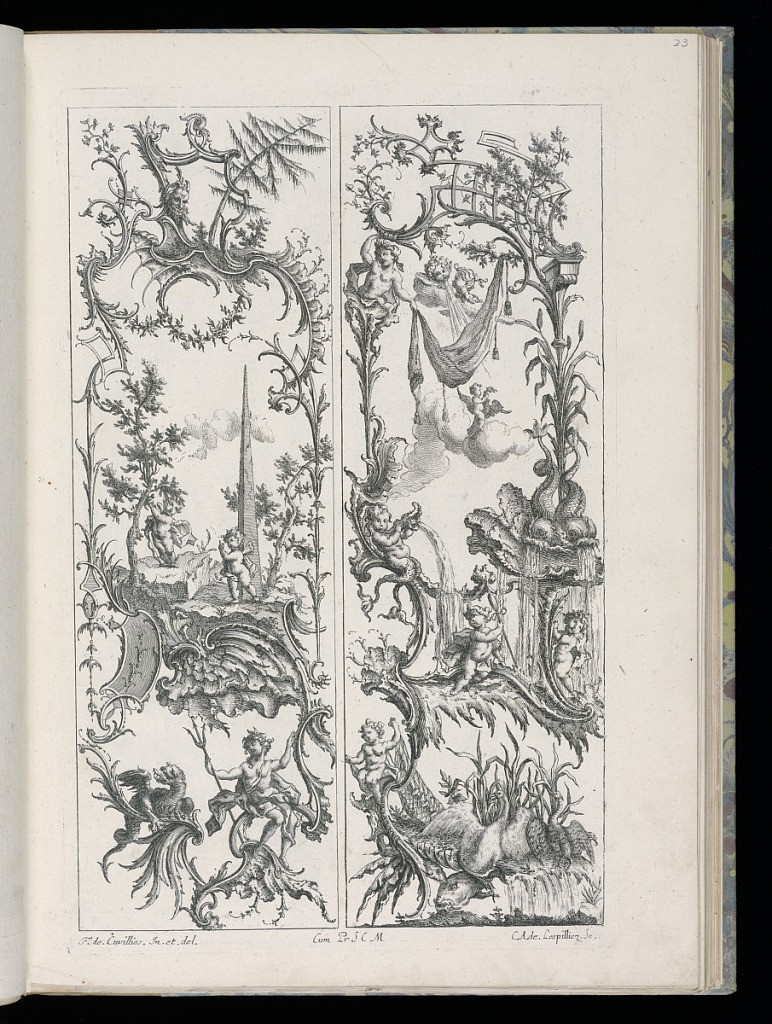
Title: Designs for Two Vertical Panels
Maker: François de Cuvilliés the Elder, Belgian, 1695 - 1768
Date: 1738
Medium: Engraving on paper
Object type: Bound print
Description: Two designs for upright rocaille panels. Left panel: at bottom, a male figure holding a triton and a dragon perched upon rocaille scrollwork. Above, at center, a small landscape scene with two putti and an obelisk. Above, at top, additional scrollwork and ornament, a mask, and trees. Right panel: at bottom, a fishing scene; a putto holds a large net near a body of water; waterbirds perch upon the surface, their wings raised, several large fish below. Above, at center, a fountain scene with three putti, the figure at center wearing a cape and holding a staff, the putto at left blowing water through a conch shell. Above, at top, a wind blows a swath of drapery.